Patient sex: M
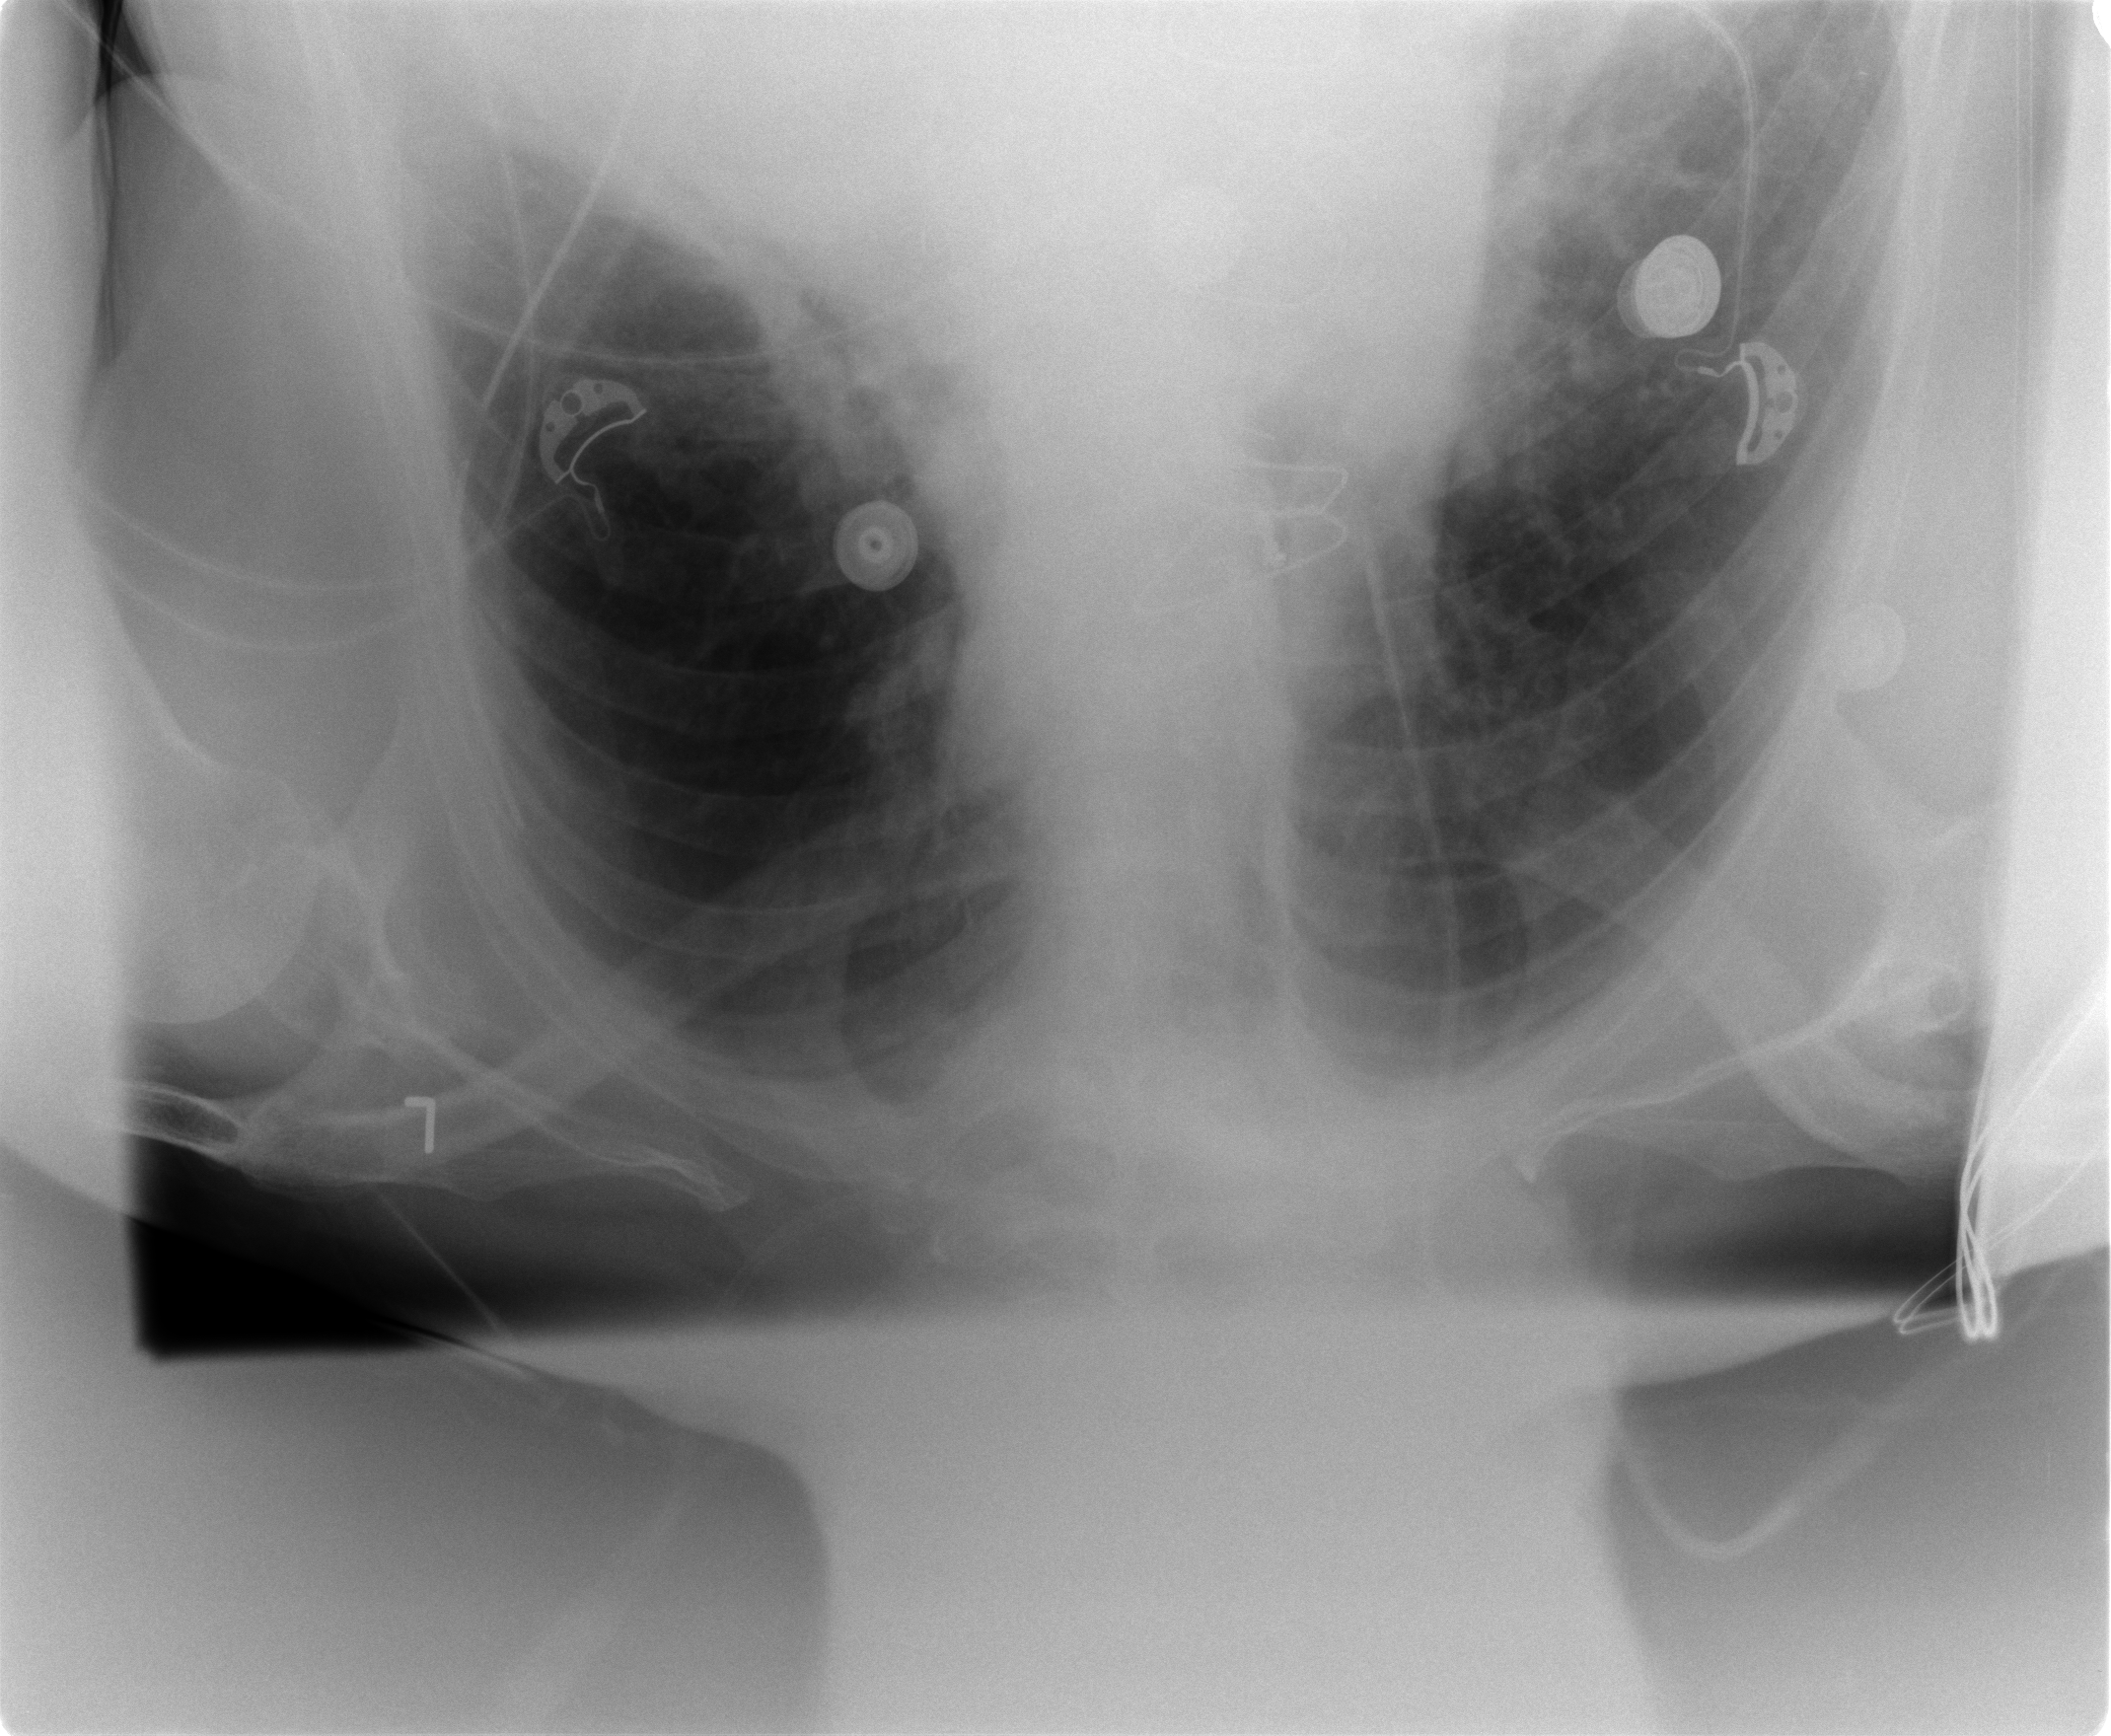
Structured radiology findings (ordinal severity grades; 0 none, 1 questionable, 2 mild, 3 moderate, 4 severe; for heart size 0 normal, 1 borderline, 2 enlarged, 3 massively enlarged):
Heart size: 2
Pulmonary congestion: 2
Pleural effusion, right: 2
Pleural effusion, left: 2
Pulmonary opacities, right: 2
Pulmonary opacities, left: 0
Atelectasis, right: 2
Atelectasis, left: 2